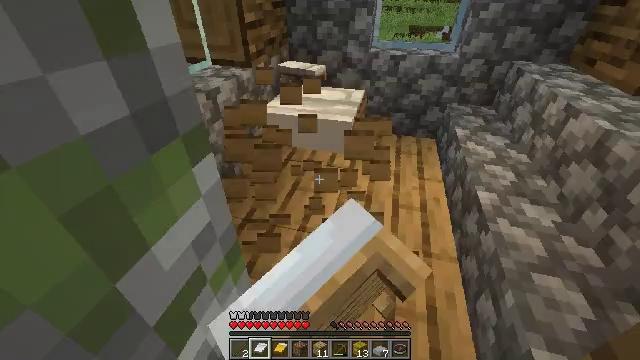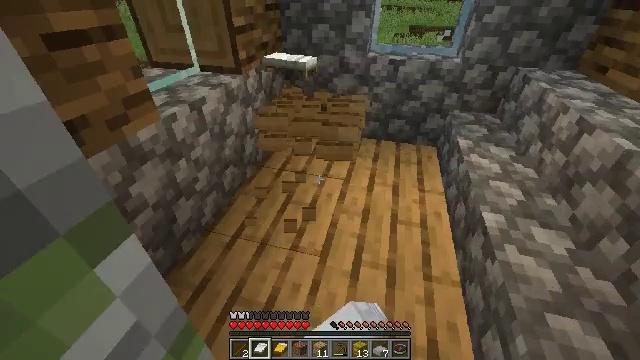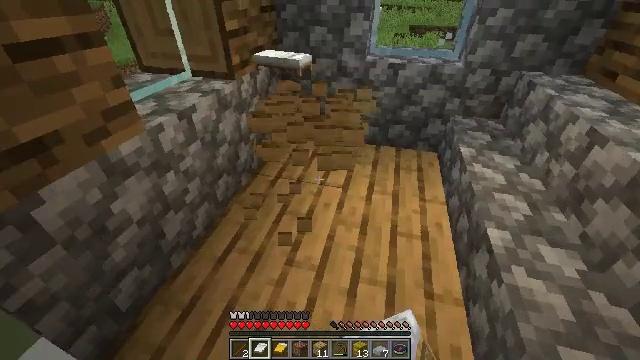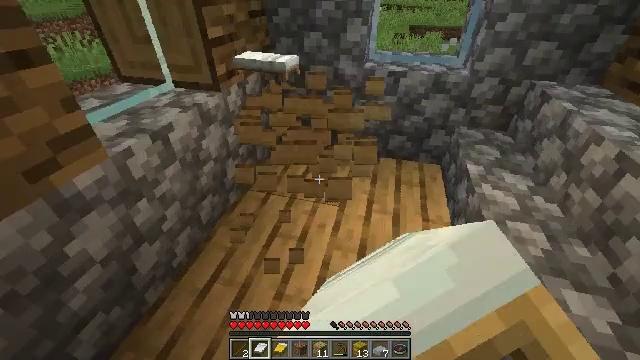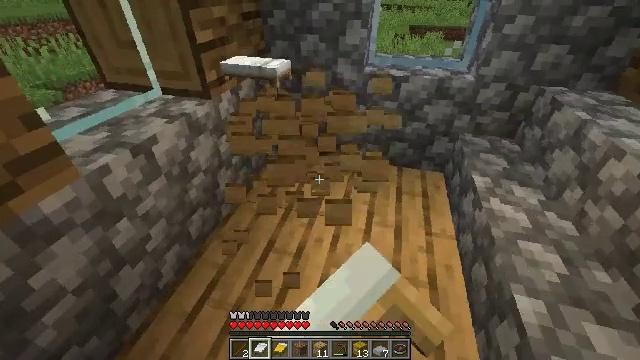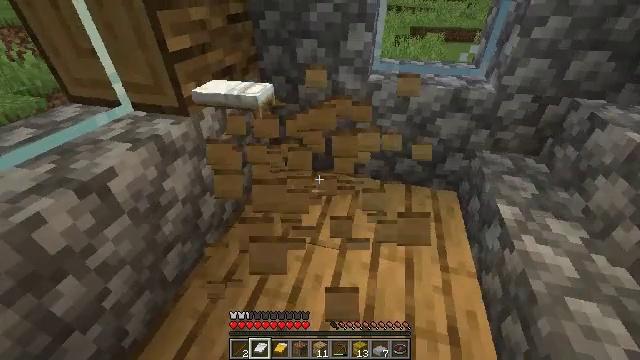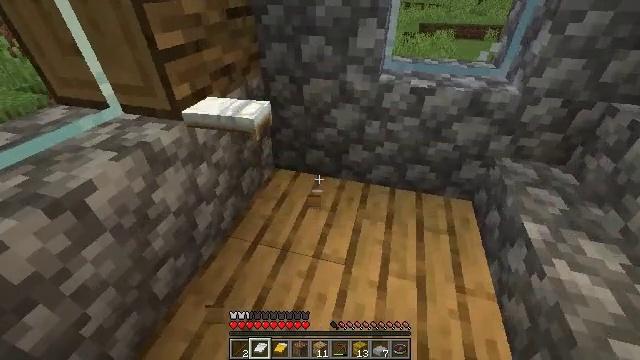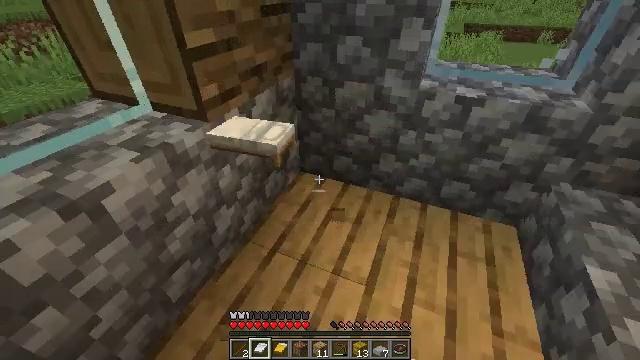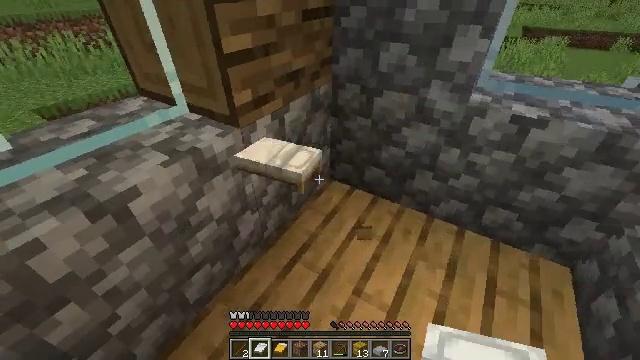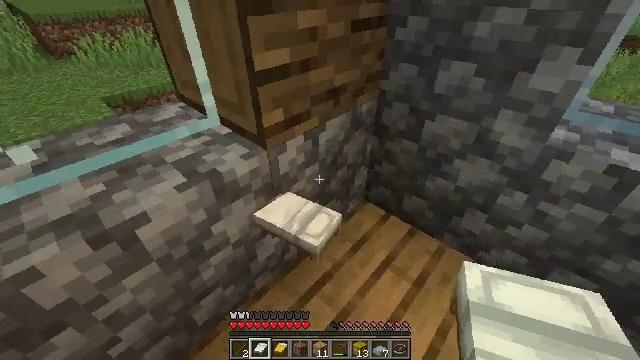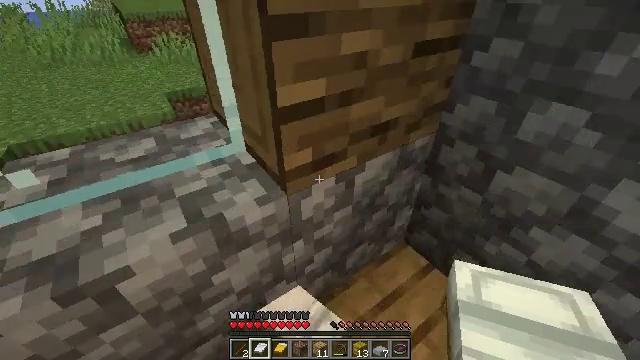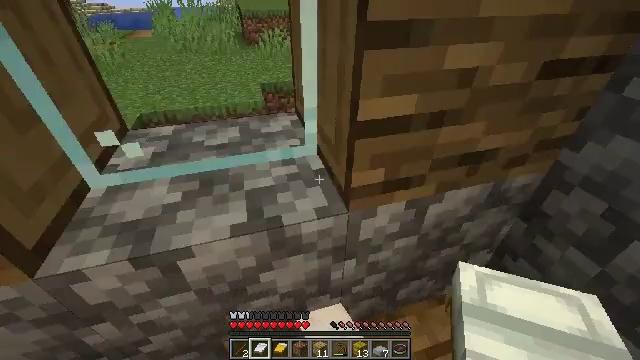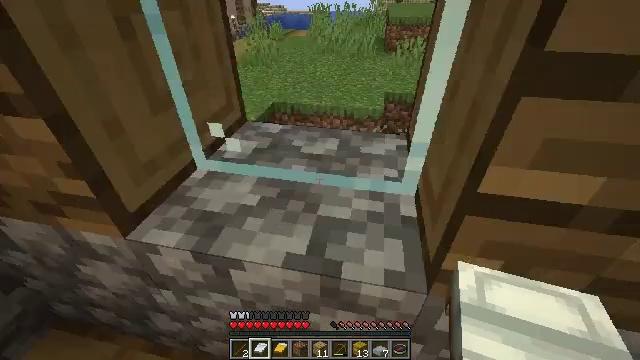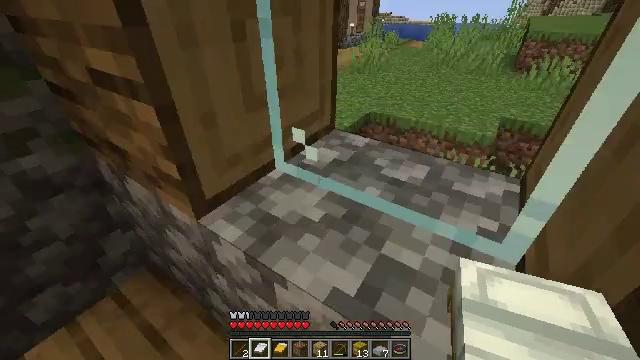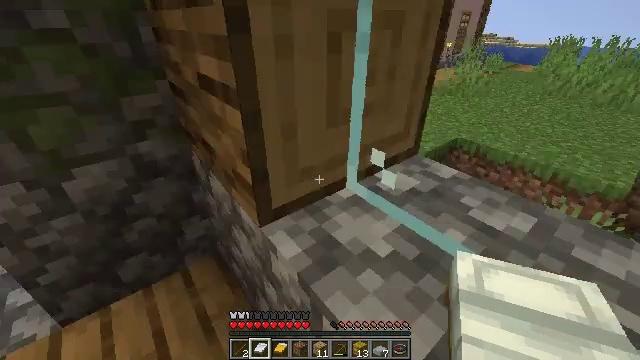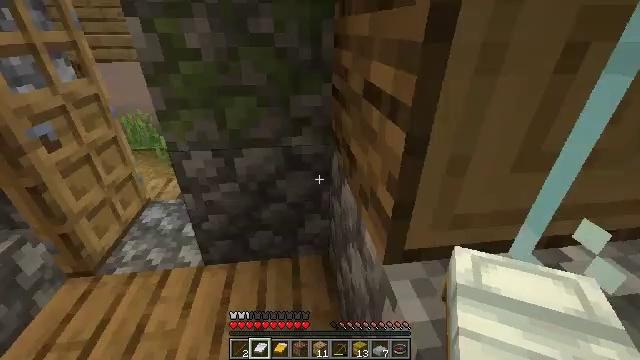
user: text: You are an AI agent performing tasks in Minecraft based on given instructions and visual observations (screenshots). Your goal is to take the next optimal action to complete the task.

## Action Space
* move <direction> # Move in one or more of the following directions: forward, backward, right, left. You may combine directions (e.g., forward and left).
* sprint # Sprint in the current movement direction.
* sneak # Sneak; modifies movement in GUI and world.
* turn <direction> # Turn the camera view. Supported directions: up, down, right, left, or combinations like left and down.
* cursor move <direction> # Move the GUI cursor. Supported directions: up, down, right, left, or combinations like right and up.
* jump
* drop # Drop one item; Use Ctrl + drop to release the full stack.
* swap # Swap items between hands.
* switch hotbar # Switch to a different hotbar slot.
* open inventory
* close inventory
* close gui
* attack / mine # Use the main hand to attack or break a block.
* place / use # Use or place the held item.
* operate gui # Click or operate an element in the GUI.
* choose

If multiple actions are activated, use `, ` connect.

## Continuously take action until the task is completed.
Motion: motion action
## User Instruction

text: Retrieve the brewing stand by breaking it.
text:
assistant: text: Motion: move forward, attack / mine
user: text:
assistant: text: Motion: move forward, attack / mine
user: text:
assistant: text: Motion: move forward, attack / mine
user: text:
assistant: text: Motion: move forward
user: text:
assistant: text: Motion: move forward
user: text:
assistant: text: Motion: move forward, turn left
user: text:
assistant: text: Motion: move forward, turn left
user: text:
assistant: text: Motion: move forward, turn left
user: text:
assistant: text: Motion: move forward, turn left
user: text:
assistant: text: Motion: move forward, turn left
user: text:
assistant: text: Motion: move forward, turn left
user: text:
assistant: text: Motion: move forward, turn left
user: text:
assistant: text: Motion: move forward, turn left and up
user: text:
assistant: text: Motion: move forward, turn left and up
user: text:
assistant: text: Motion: move forward, turn left and up
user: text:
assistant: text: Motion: move forward, turn left and up
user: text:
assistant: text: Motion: move forward, turn left and up
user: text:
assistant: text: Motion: move forward
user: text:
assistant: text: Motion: move forward
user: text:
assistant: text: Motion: move forward
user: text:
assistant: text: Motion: move forward
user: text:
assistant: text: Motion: move forward
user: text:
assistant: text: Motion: move forward
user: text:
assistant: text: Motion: move forward
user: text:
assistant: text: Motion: move forward
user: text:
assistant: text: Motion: move forward, turn right and up
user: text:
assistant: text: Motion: move forward, turn right and up
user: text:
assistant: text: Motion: move forward, turn right
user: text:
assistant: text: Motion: move forward, turn right and down
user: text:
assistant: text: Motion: move forward, turn right